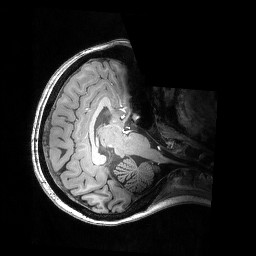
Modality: T1w
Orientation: axial